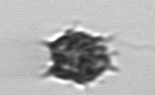
Label: Dictyocha